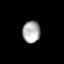
Tissue: lung
Cell type: Others
Senescence score: 0.2344
Nuclear area (px): 380
Mean DAPI intensity: 171.724